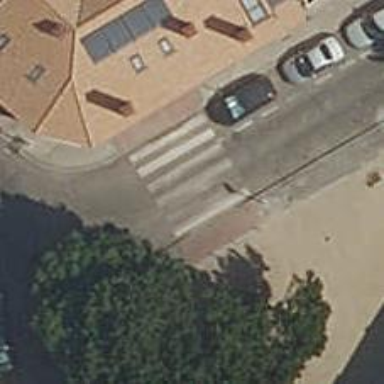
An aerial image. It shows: Residential road with asphalt surface and sidewalks on both sides paved with paving stones.